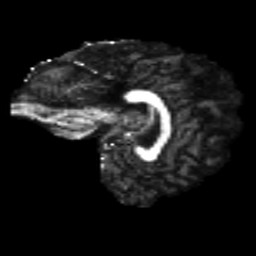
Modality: FA
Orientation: sagittal
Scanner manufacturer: siemens
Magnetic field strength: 3 T
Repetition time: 4.16 s
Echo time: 0.0806 s